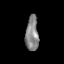
Tissue: lung
Cell type: T cells
Senescence score: 0.1915
Nuclear area (px): 440
Mean DAPI intensity: 133.914